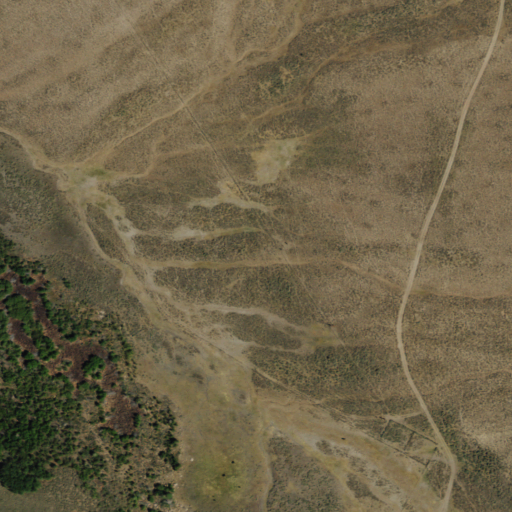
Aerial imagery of depression(s) in Nevada named Stony Basin containing shrub and grassland